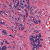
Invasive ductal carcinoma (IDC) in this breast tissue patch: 1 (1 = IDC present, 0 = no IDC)